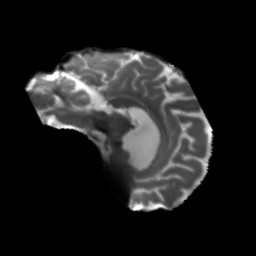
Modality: T2w
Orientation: sagittal
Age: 64
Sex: male
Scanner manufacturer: siemens
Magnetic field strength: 3 T
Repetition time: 5.25 s
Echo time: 0.08 s